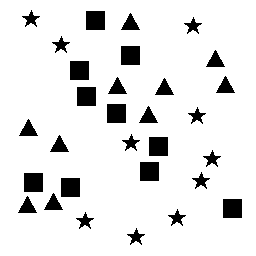
Squares: 10
Triangles: 10
Stars: 10
Total shapes: 30